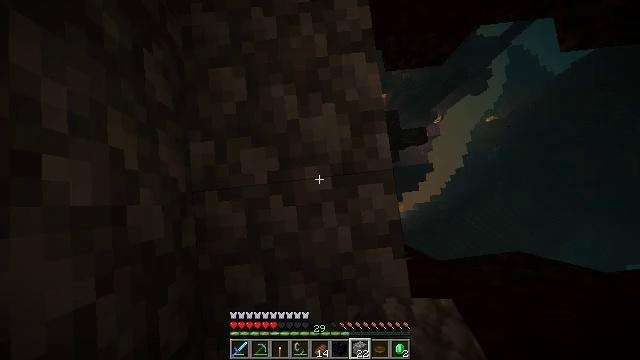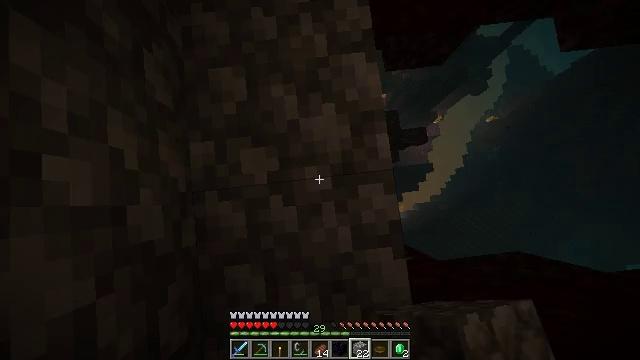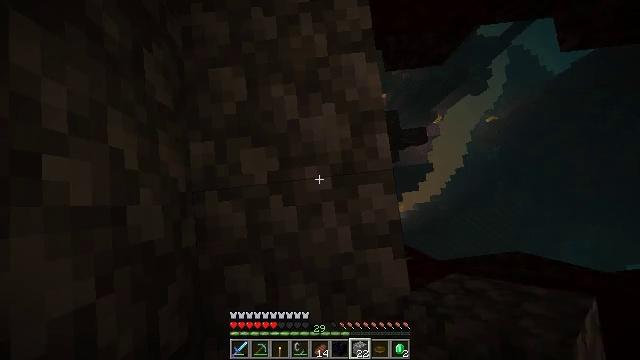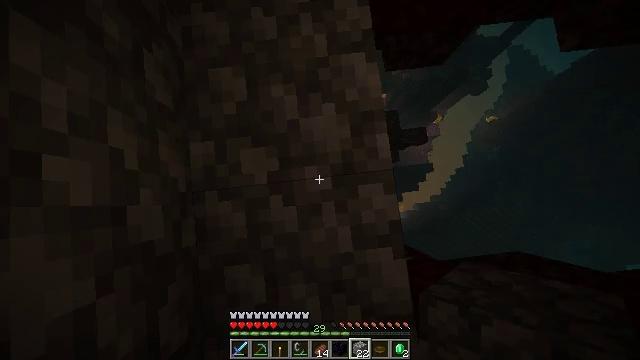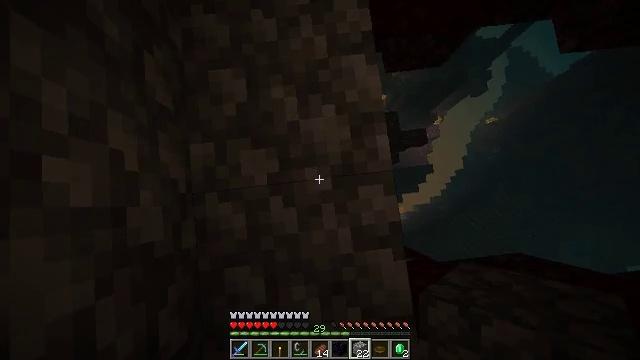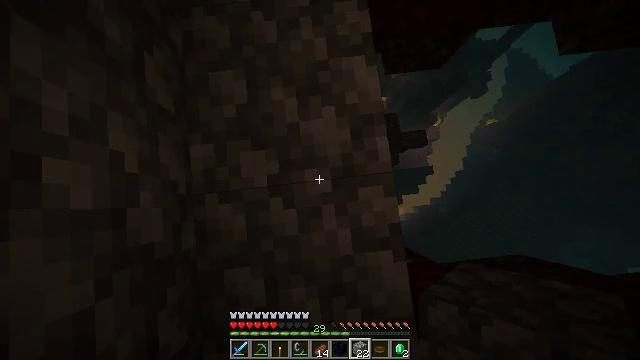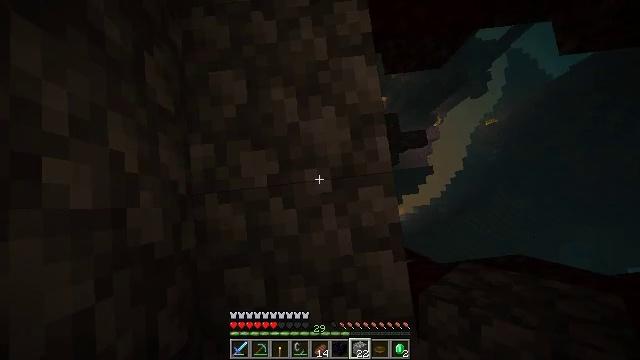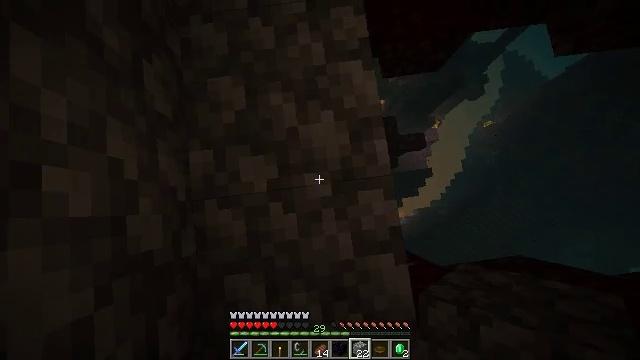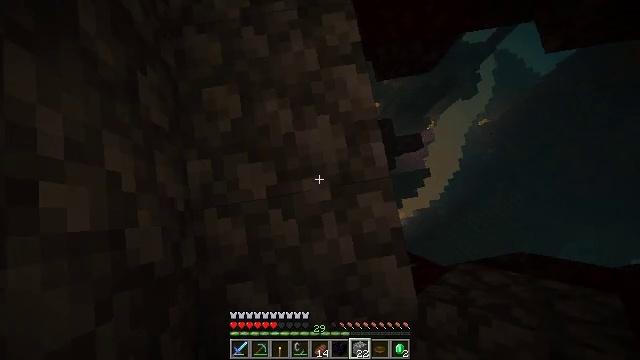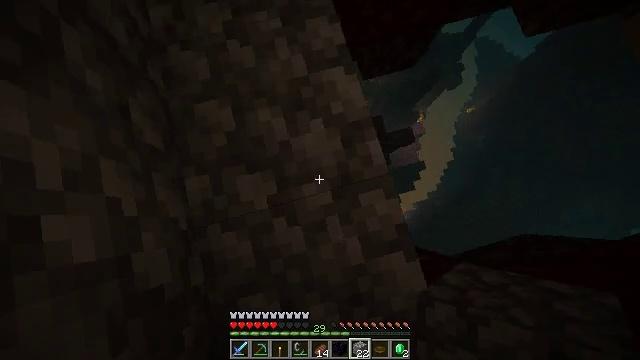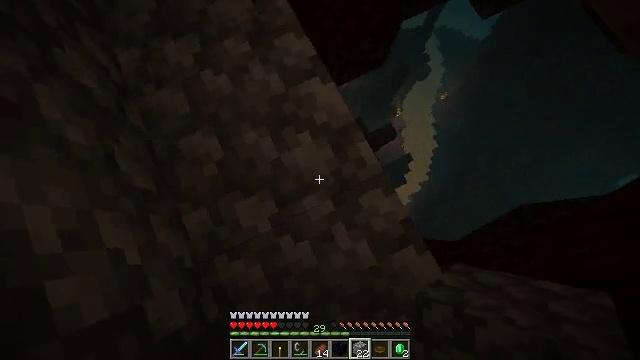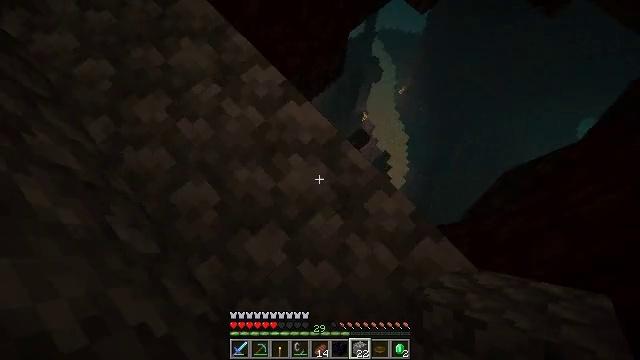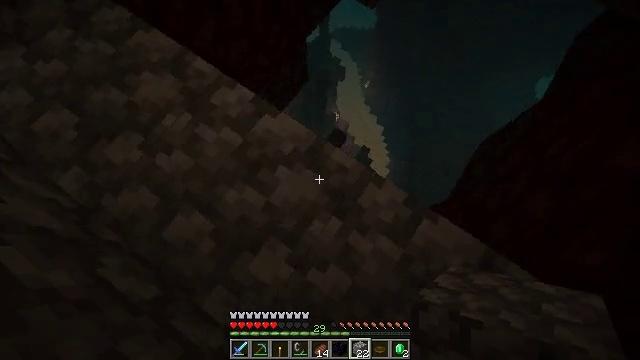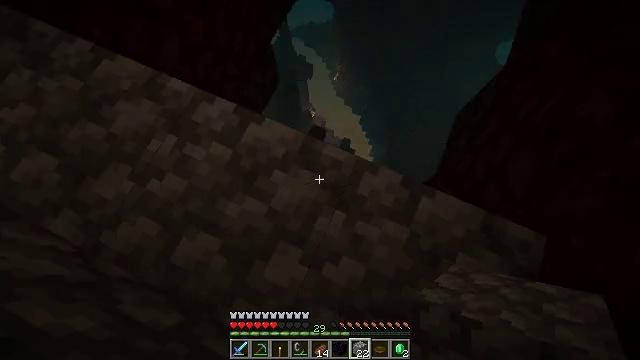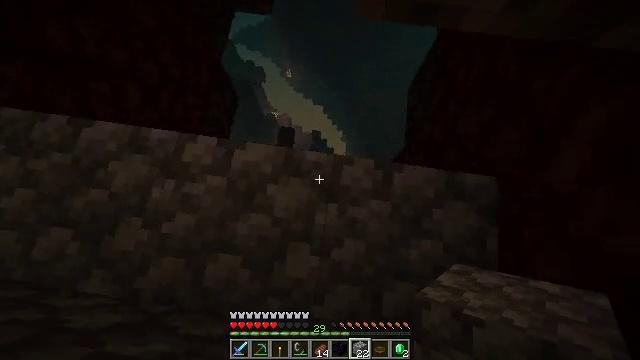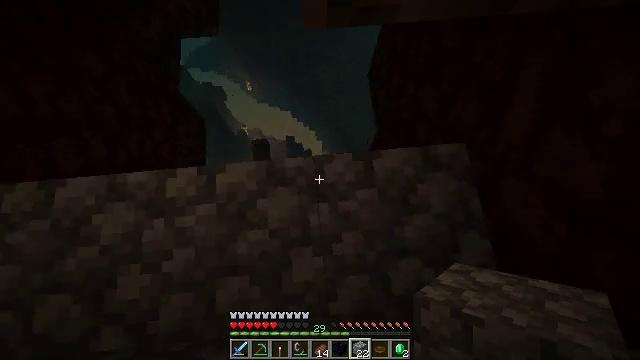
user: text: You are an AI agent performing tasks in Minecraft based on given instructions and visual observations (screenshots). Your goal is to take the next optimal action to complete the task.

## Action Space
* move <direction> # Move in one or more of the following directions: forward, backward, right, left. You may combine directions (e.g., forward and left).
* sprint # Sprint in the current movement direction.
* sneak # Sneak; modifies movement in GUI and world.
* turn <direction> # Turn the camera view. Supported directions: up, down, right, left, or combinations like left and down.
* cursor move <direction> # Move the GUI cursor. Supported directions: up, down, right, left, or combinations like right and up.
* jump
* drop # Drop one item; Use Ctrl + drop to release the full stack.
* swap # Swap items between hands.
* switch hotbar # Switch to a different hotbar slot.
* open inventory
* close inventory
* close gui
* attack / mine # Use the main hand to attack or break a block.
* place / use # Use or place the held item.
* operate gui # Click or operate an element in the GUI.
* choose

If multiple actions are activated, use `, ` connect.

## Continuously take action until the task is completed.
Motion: motion action
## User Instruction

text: Break soul sand to slow down mobs.
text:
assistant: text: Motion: sneak
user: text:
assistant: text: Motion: sneak
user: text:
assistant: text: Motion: sneak
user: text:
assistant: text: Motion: sneak
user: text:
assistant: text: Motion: sneak
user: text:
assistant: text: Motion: sneak
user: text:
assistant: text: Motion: sneak
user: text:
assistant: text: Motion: sneak, turn right and up
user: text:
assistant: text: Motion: move left, sneak, turn right
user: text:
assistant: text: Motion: move left, sneak, turn right and up
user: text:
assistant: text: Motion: move left, sneak, turn right and up
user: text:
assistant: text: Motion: move left, turn right and up
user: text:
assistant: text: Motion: turn right
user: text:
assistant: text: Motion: turn right and down
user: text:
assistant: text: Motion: turn right
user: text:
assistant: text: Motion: turn right and up
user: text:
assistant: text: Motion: turn right and up
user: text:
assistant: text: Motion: turn right and up
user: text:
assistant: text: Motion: turn right and up
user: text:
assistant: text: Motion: turn right and up
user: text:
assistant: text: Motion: turn right and up
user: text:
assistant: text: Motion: turn right and up
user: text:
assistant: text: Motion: turn right
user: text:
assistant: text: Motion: turn right
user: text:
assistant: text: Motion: turn right
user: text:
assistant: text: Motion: turn right and up
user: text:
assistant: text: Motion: move forward, turn right and up
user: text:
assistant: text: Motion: move forward, turn right and up
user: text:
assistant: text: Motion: move forward, turn right
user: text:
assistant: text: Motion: move forward